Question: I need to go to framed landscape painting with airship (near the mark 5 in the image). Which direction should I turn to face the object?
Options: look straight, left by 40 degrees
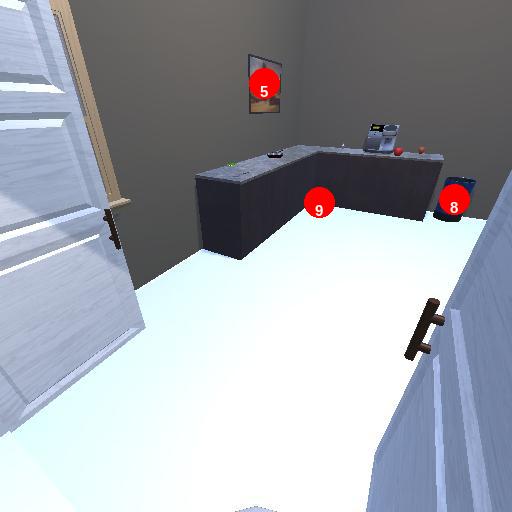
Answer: look straight